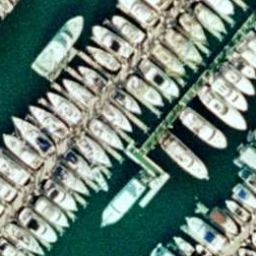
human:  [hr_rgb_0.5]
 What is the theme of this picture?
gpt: harbor

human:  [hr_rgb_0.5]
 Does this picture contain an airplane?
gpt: no

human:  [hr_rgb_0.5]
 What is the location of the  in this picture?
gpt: i cannot see it

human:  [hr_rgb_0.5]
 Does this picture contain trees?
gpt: no